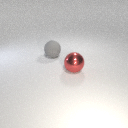
large red metal sphere to the right of large gray rubber sphere